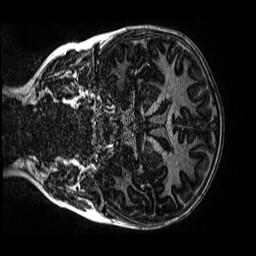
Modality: MP2RAGE
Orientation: coronal
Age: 9
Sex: male
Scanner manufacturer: siemens
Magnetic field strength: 3 T
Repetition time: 4 s
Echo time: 0.00299 s